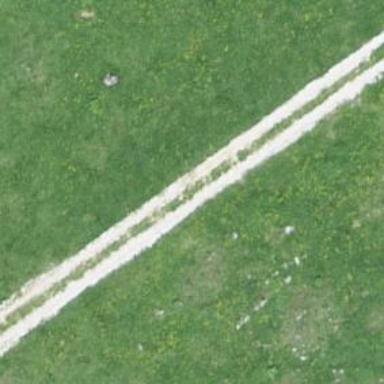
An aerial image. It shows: Track with grade5 tracktype.